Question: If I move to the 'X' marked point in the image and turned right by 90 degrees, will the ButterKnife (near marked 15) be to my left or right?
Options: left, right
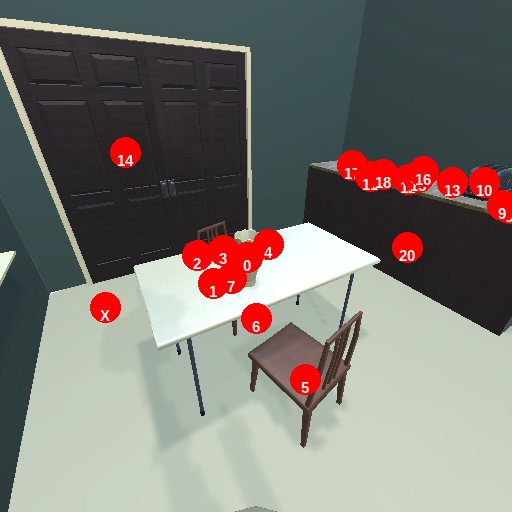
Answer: left